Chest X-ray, PA view. Patient: 43 years old, sex F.
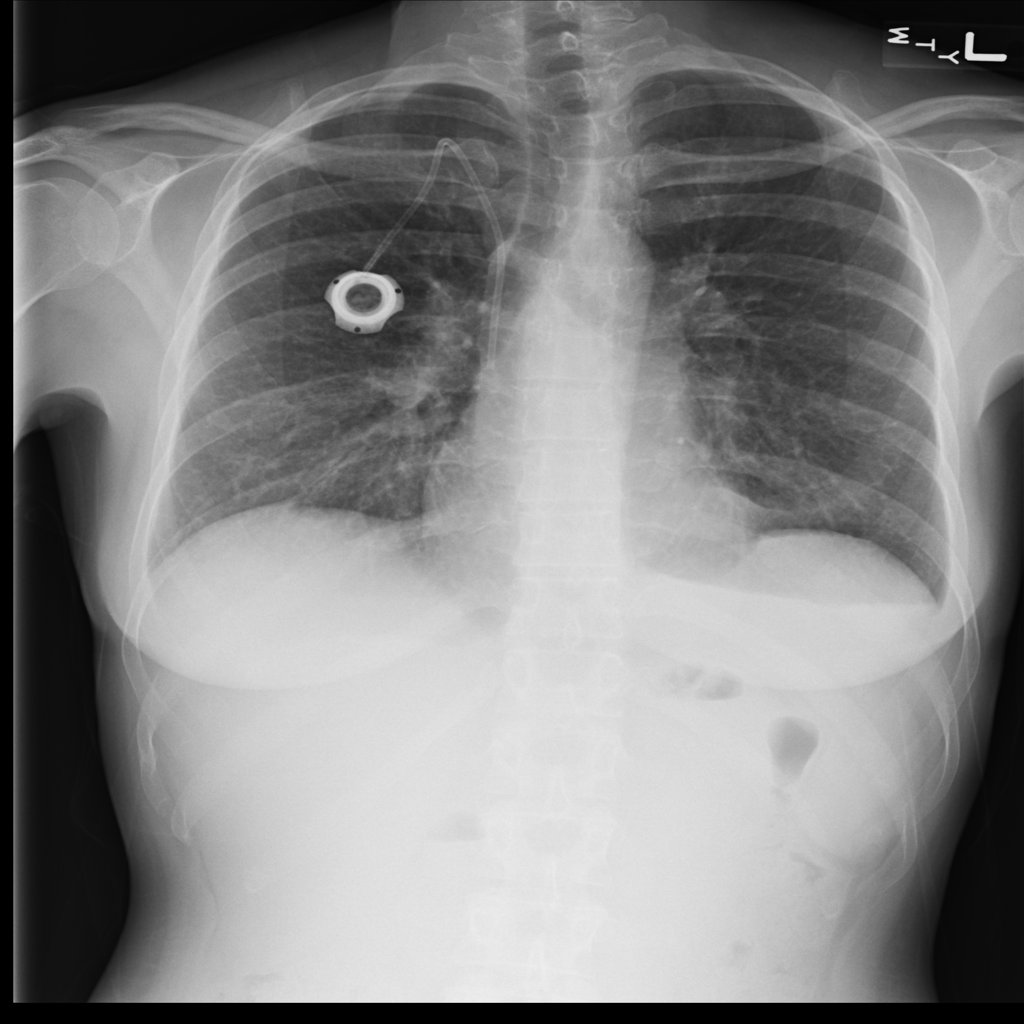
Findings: Fibrosis, Nodule